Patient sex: M
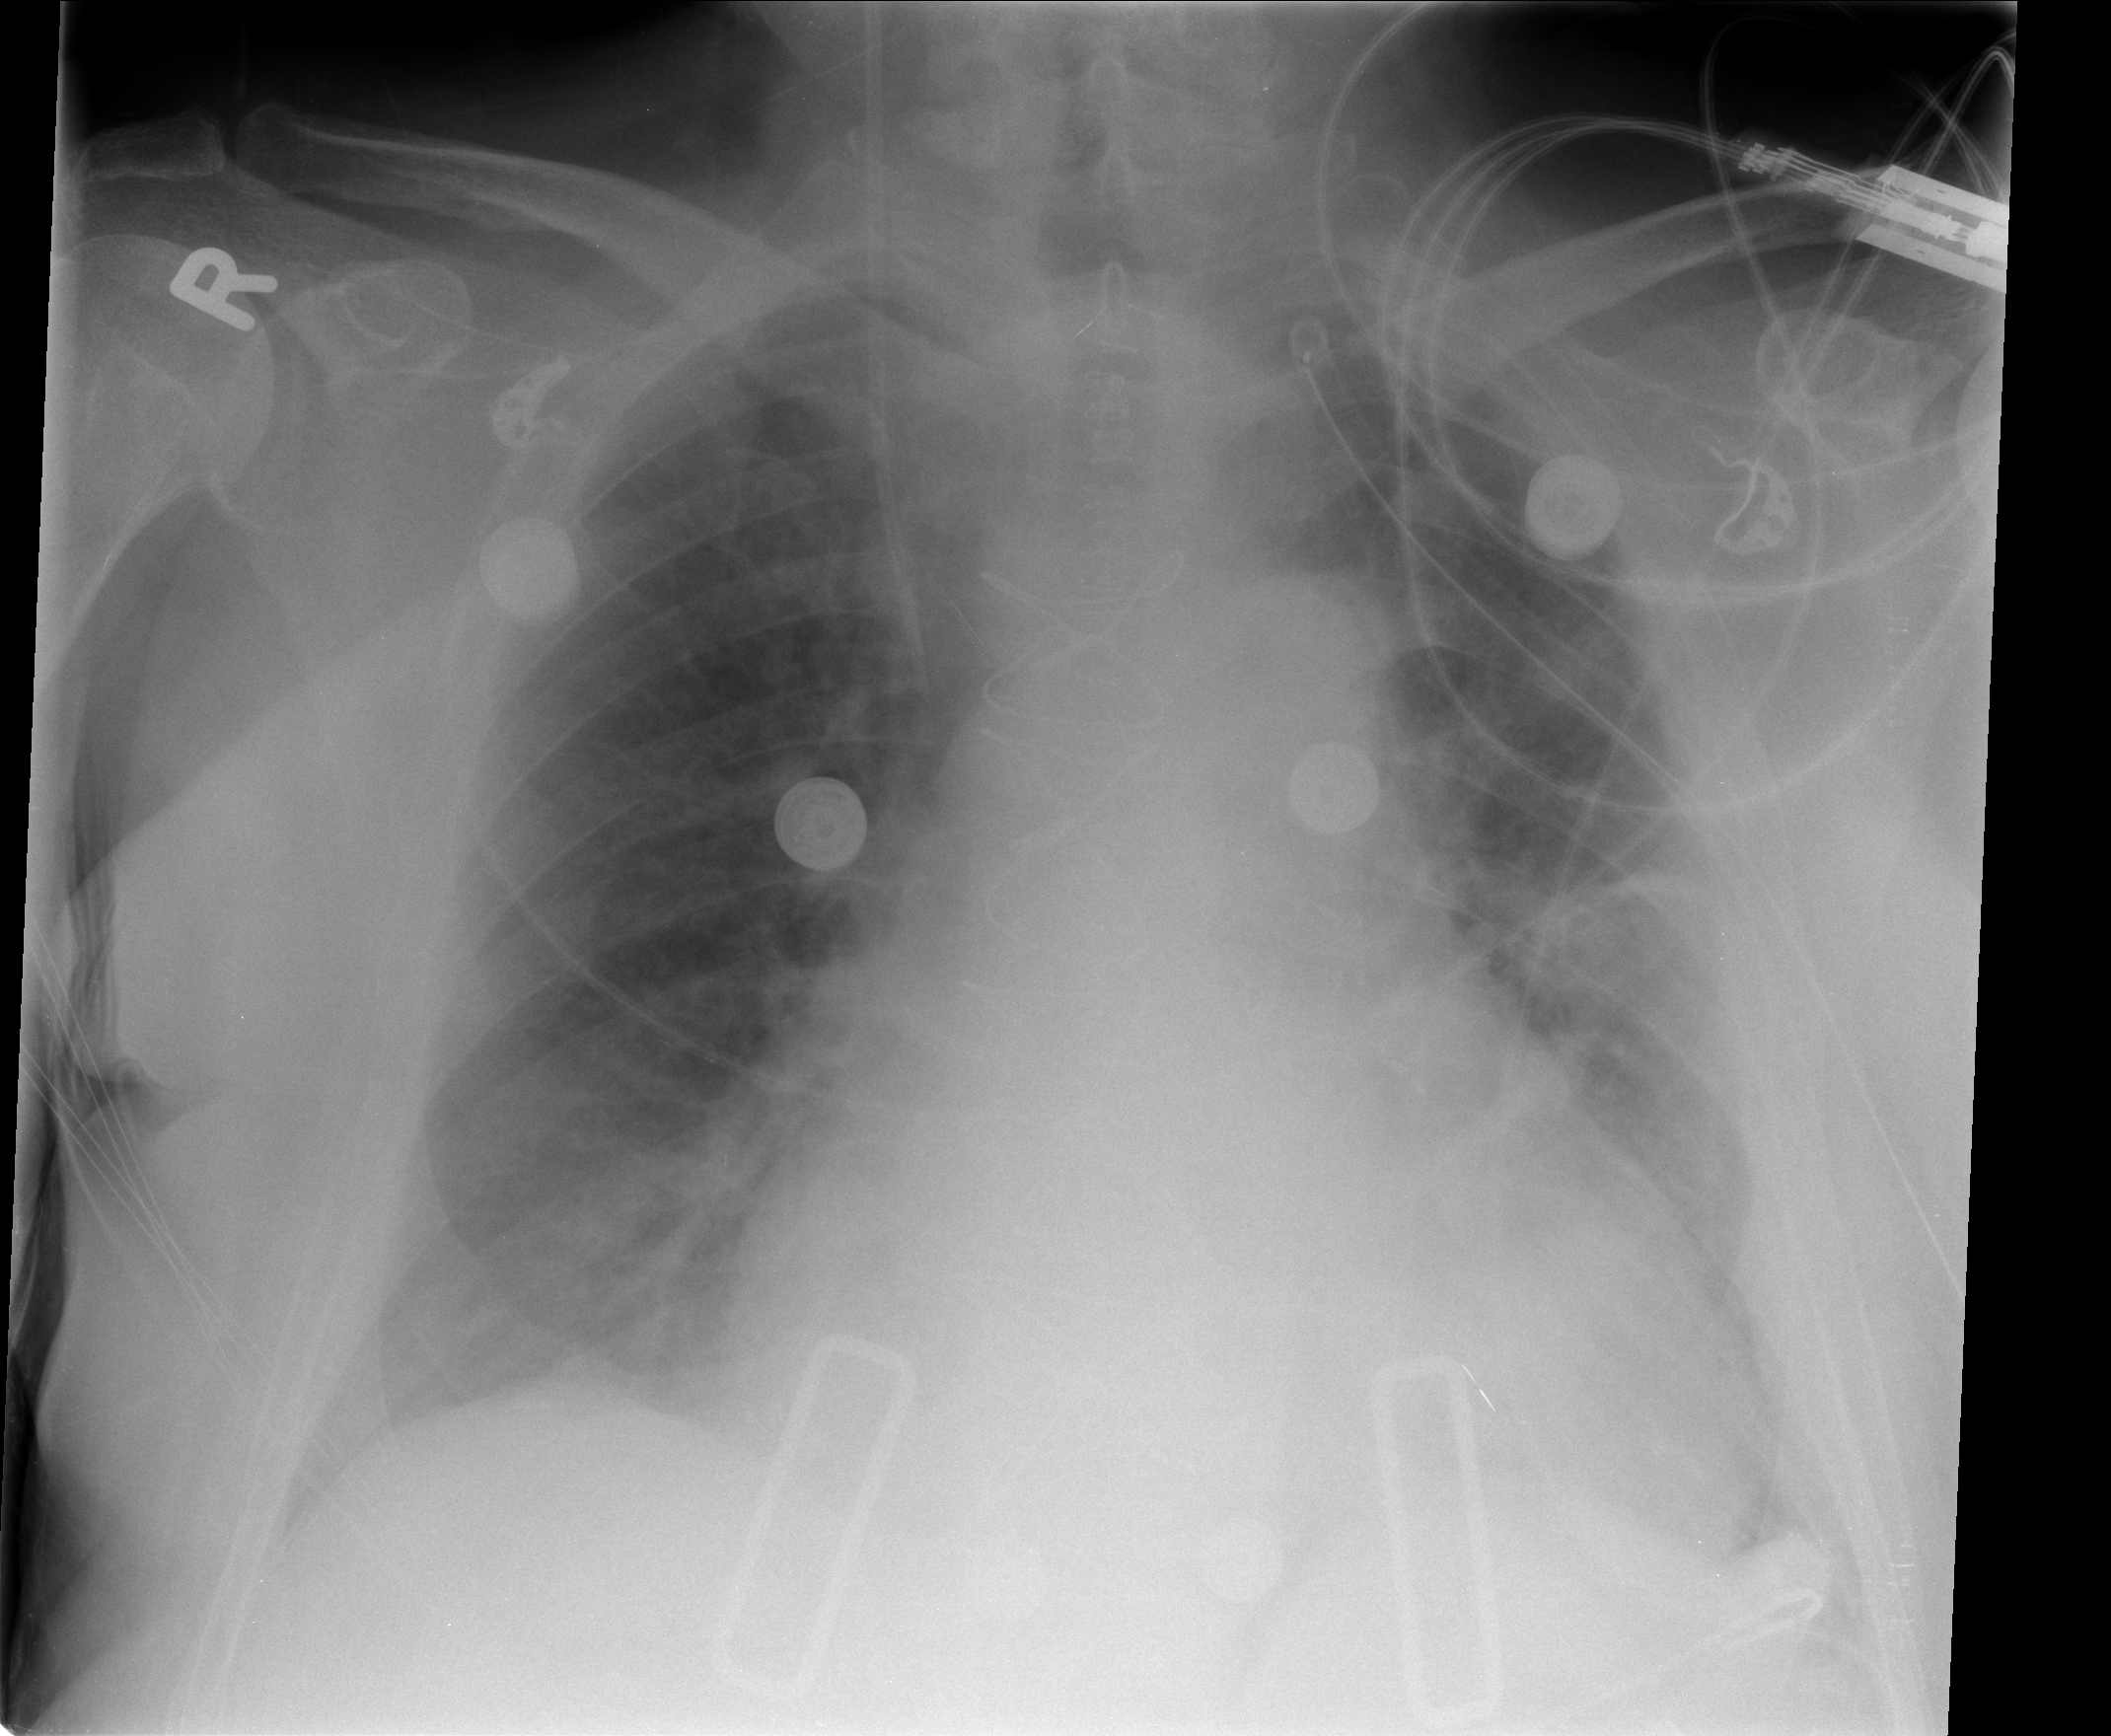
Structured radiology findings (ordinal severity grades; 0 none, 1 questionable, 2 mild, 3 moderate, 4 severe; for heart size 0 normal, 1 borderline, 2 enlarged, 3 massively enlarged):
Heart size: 2
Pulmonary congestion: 2
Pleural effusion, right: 2
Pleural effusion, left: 2
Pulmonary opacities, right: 0
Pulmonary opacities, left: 0
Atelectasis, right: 2
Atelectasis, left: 2